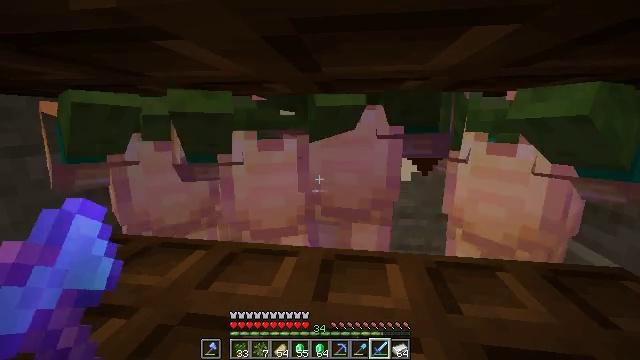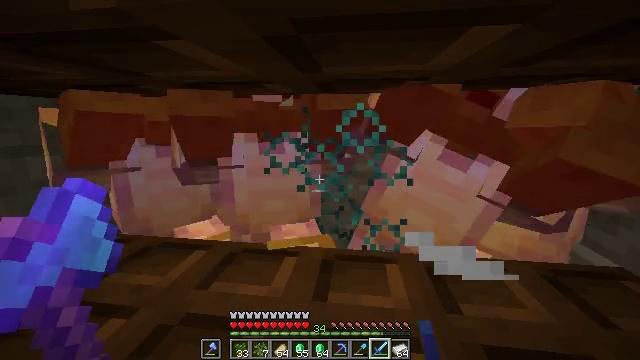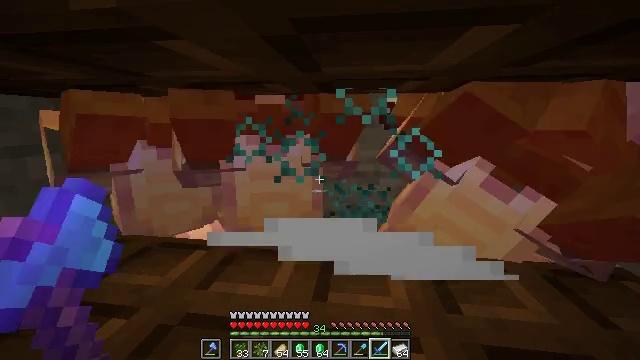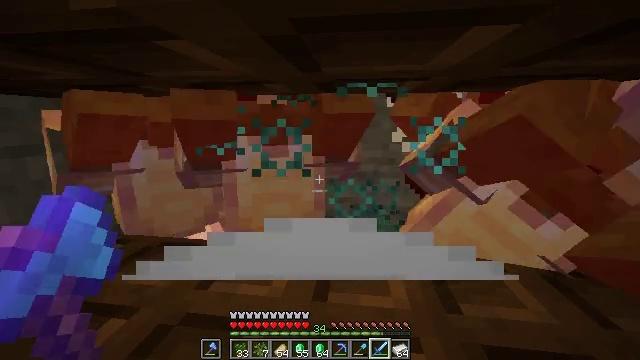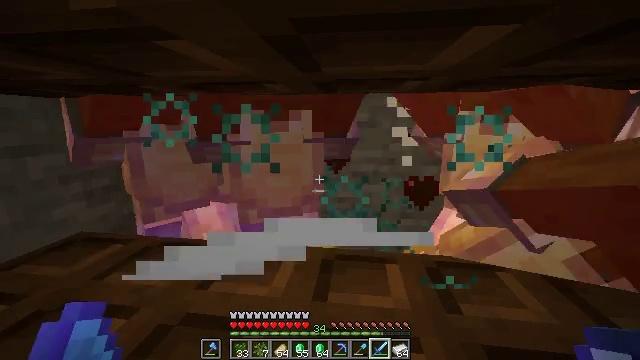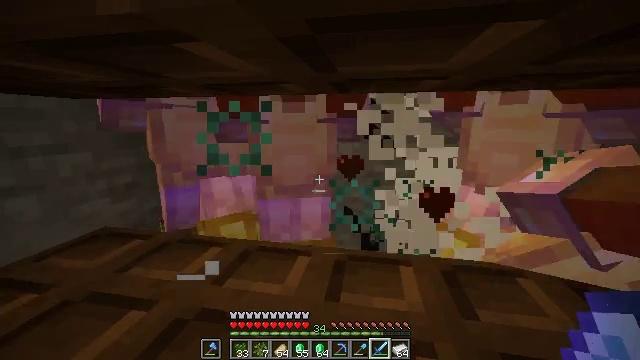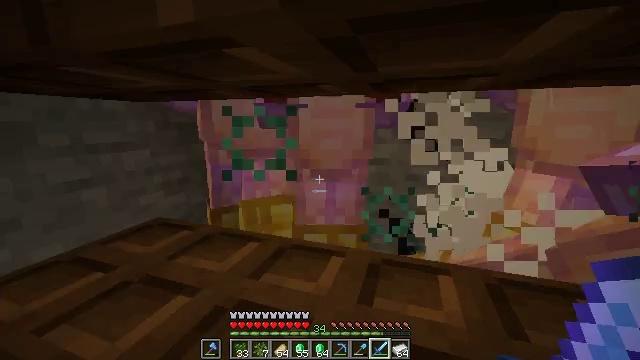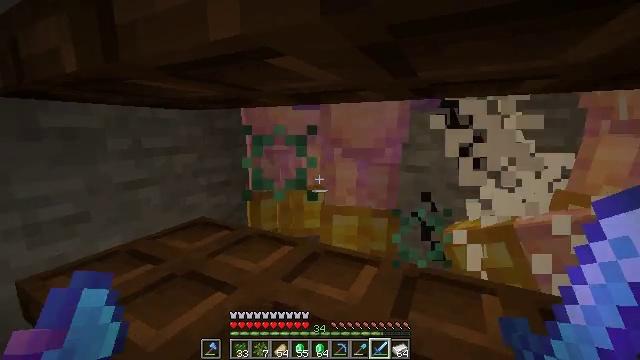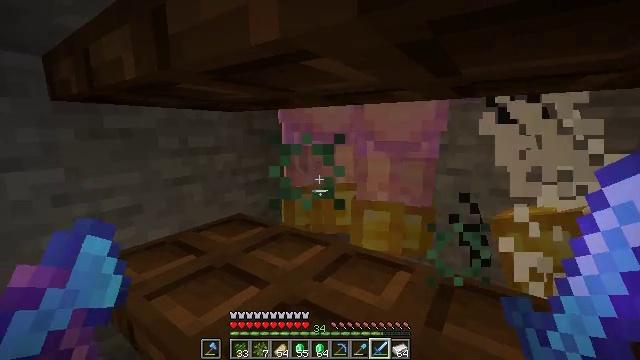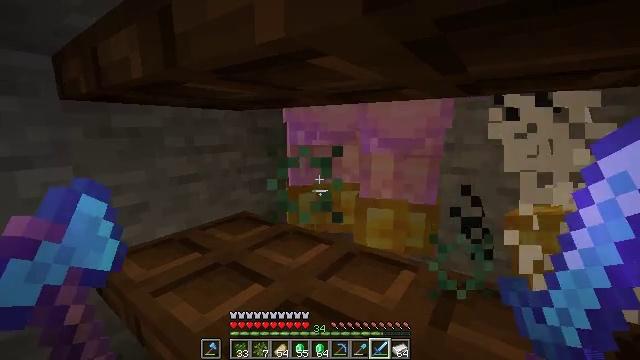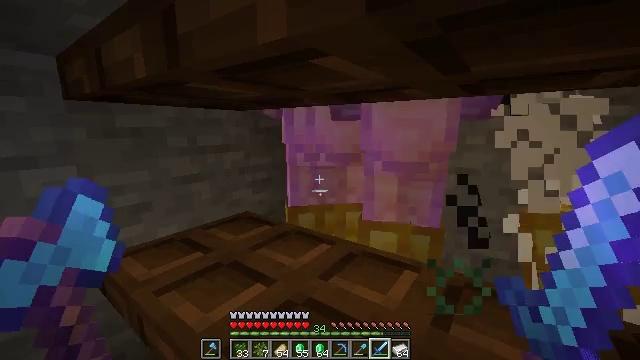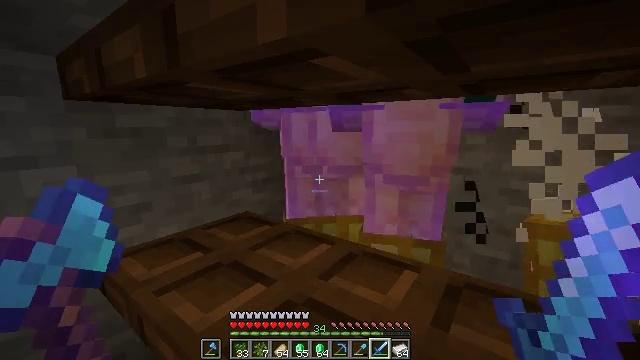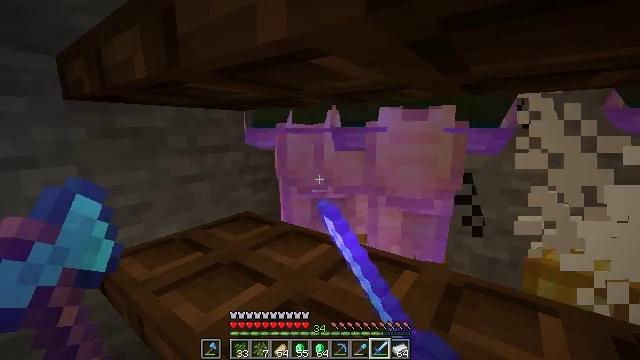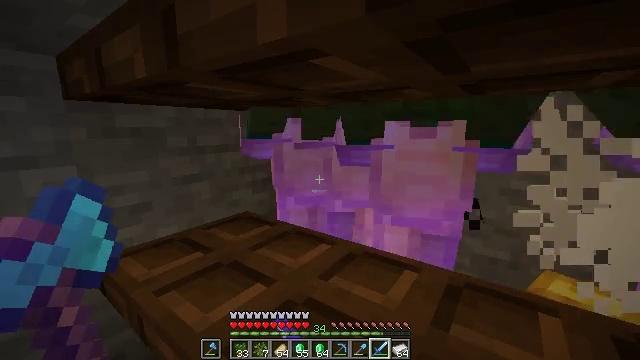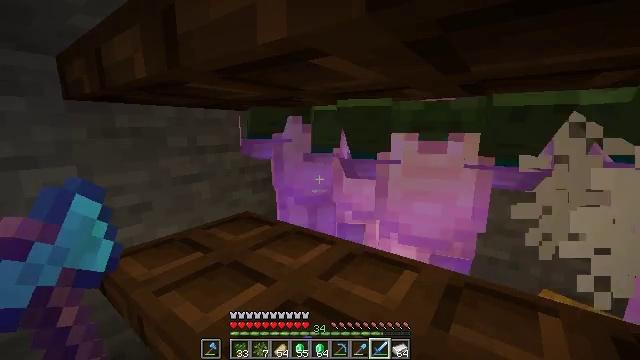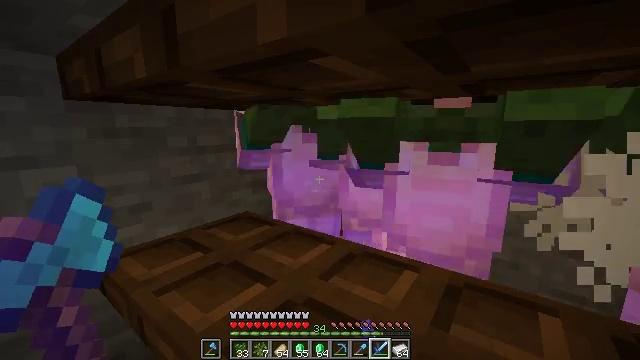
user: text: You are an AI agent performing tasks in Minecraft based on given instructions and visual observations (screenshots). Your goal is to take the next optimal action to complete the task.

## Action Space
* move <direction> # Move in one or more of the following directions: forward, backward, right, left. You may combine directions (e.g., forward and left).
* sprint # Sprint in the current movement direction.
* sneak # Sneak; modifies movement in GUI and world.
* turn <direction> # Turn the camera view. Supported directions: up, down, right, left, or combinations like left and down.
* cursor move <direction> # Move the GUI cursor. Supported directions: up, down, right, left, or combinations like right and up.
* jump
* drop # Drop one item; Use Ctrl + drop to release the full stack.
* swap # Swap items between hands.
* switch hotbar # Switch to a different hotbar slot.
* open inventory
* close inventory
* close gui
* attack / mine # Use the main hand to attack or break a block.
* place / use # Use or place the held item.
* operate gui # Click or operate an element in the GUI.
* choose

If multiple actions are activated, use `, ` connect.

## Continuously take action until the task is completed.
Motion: motion action
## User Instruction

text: Kill mobs.
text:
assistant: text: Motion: attack / mine
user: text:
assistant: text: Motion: attack / mine
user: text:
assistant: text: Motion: no_op
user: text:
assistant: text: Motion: no_op
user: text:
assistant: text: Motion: turn left
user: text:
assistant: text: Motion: turn left
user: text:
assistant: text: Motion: turn left and up
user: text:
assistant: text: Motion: turn left
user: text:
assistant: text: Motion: turn left
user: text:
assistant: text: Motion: no_op
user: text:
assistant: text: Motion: attack / mine
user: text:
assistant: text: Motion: attack / mine
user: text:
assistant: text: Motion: attack / mine
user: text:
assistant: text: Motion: attack / mine
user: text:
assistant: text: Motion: attack / mine
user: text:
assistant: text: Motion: attack / mine
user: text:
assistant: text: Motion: attack / mine
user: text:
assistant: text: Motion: turn right
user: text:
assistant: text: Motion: turn right
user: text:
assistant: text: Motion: turn right
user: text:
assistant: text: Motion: turn right
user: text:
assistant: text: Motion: no_op
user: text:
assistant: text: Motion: no_op
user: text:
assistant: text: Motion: turn right
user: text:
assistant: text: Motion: turn right
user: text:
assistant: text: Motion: turn right
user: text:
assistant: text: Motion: no_op
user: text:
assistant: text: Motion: attack / mine
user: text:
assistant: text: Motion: attack / mine
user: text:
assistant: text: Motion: attack / mine